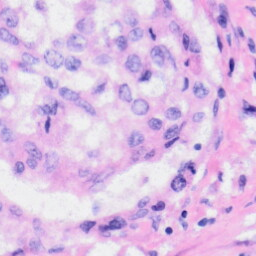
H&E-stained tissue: Liver